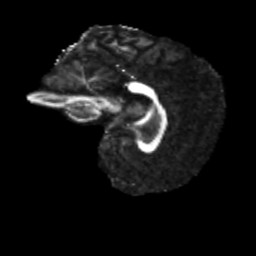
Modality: FA
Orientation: sagittal
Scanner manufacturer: siemens
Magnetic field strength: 3 T
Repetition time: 4 s
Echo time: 0.0594 s